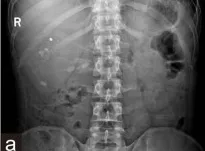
(A) kub showed multiple stones in both kidneys.
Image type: radiology (x_ray)